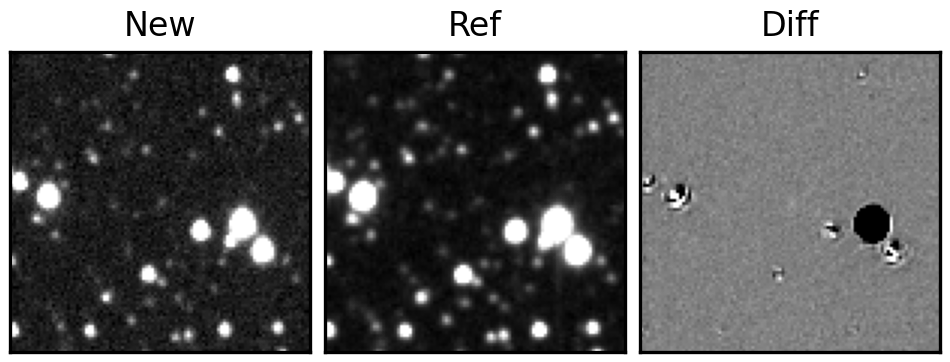
Label: real